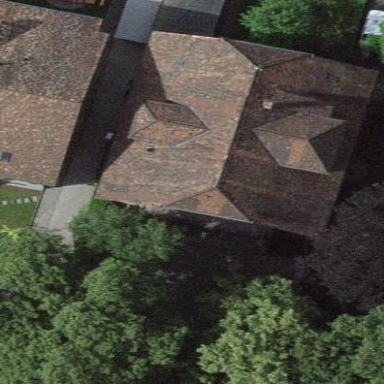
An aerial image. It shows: Building with gabled roof covered in maroon roof tiles.